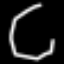
Label: octagon